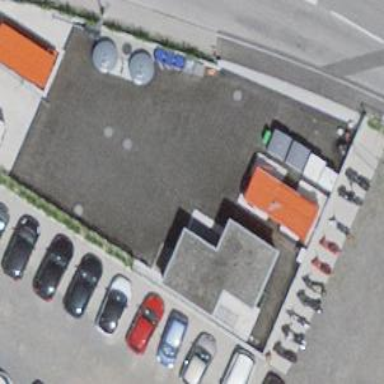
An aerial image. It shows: Recycling container at amenity designated for recycling.